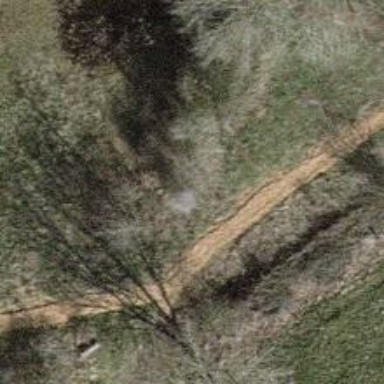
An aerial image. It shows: Path with woodchips surface.